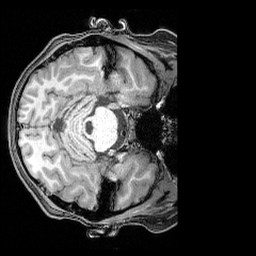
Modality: T1w
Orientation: axial
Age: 28
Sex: female
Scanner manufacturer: siemens
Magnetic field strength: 3 T
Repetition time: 2.3 s
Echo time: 0.00324 s